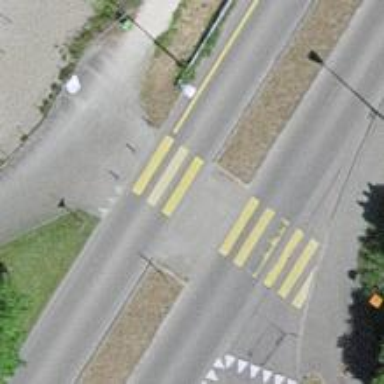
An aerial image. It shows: Zebra crossing on the road.